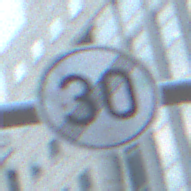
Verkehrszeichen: EndeGeschwindigkeit30
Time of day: MorningAfternoon
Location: Outdoor (Urban)
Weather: PartlyCloudy
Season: NotSpecified
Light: Natural